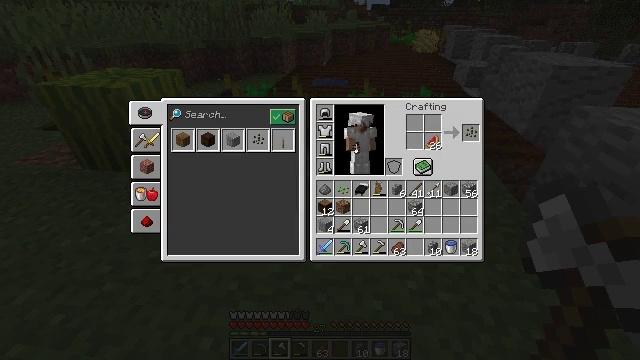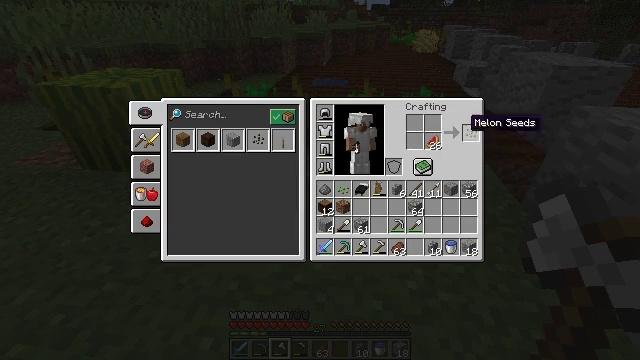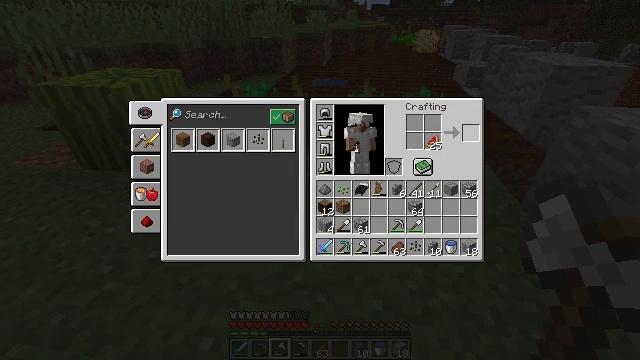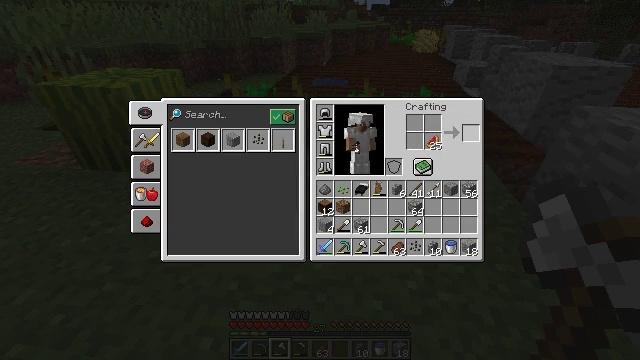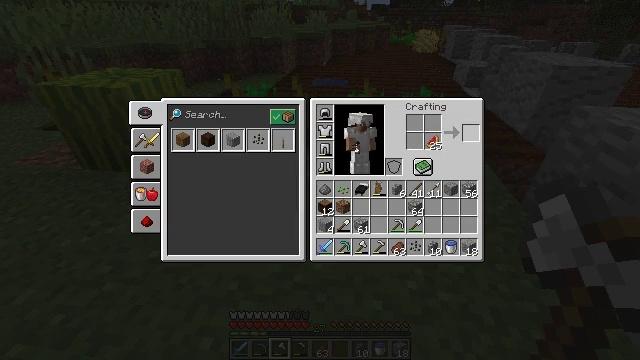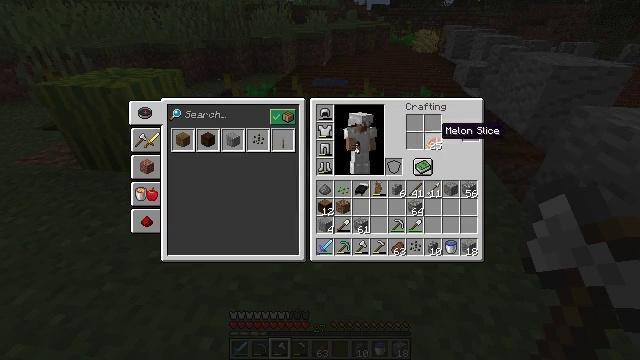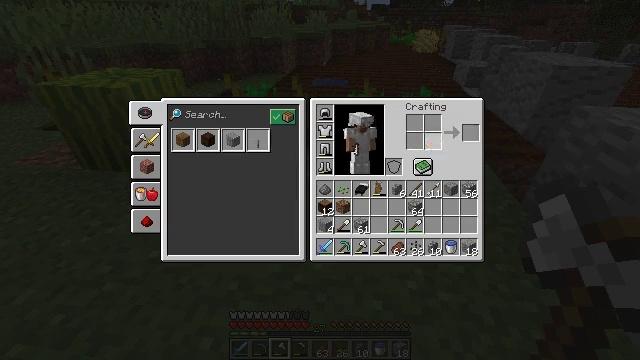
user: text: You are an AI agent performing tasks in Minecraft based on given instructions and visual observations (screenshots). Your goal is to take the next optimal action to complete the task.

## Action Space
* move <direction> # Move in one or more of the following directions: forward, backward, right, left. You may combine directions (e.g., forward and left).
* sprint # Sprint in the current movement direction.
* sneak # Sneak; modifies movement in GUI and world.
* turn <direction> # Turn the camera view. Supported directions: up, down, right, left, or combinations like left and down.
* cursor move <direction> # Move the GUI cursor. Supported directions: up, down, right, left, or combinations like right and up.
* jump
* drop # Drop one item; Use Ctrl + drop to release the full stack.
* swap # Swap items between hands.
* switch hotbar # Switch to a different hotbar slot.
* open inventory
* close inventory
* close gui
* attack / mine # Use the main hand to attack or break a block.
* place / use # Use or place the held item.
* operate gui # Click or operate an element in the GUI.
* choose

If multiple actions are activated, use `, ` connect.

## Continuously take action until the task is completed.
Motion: motion action
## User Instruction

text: Make melon seeds in the crafting table.
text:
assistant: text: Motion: sneak
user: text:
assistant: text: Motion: sneak, attack / mine
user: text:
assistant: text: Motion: sneak, attack / mine
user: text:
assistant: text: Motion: sneak, attack / mine
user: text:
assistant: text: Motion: sneak, turn left
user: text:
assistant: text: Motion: sneak
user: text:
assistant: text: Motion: sneak